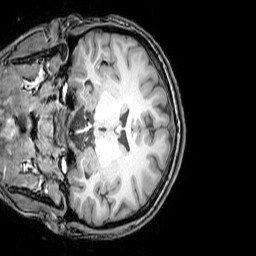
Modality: T1w
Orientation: coronal
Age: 22
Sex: female
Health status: healthy
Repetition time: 0.081 s
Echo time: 0.037 s